Question: I have to compute Fourier Transform and Inverse Fourier Transform for a signal and plot its graphs (magnitude and phase).

How to do this in Matlab? As I know Matlab provides built in function 'fft' which computes DFT and probably it is possible to convert results from DFT to DTFT. I found function that get DTFT using 'fft' inside.
'''
function [H, W] = dtft(h, N)
%DTFT calculate DTFT at N equally spaced frequencies
%----
% Usage: [H, W] = dtft(h, N)
%
% h : finite-length input vector, whose length is L
% N : number of frequencies for evaluation over [-pi,pi)
% ==> constraint: N >= L
% H : DTFT values (complex)
% W : (2nd output) vector of freqs where DTFT is computed
%---------------------------------------------------------------
% copyright 1994, by C.S. Burrus, J.H. McClellan, A.V. Oppenheim,
% T.W. Parks, R.W. Schafer, & H.W. Schussler. For use with the book
% "Computer-Based Exercises for Signal Processing Using MATLAB"
% (Prentice-Hall, 1994).
%---------------------------------------------------------------
N = fix(N);
L = length(h); h = h(:); %<-- for vectors ONLY !!!
if( N < L )
error('DTFT: # data samples cannot exceed # freq samples')
end;
W = (2 * pi / N) * (0:(N-1))';
mid = ceil(N/2) + 1;
W(mid:N) = W(mid:N) - 2 * pi; % <--- move [pi,2pi) to [-pi,0)
W = fftshift(W);
H = fftshift(fft(h,N)); %<--- move negative freq components
end
'''
Could you please help me to change this function to get IDTFT? Or maybe someone has other similar functions to do this task.
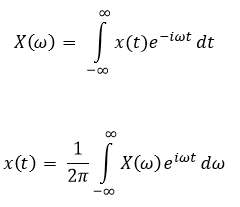
Answer: The IDTFT should be a simple integral, so you can do this:
'''
X_r = ifft(ifftshift(X_w))
'''
### Example
Let's check this with a simple sine wave:
'''
%// Generate input signal
t = linspace(0, 10, 1000);
x = sin(2 * pi * t);
%// Compute DTFT and IDTFT
[X_w, F] = dtft(x, 1000); %// DTFT
X_r = ifft(ifftshift(X_w)); %// IDTFT
%// Plot the result
figure
subplot(2, 1, 1), plot(t, x)
subplot(2, 1, 2), plot(t, X_r)
'''
This should yield the following plot: